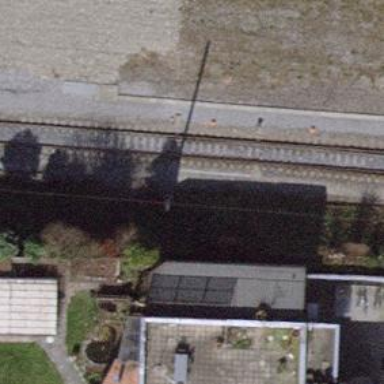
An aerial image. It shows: Railway switch.